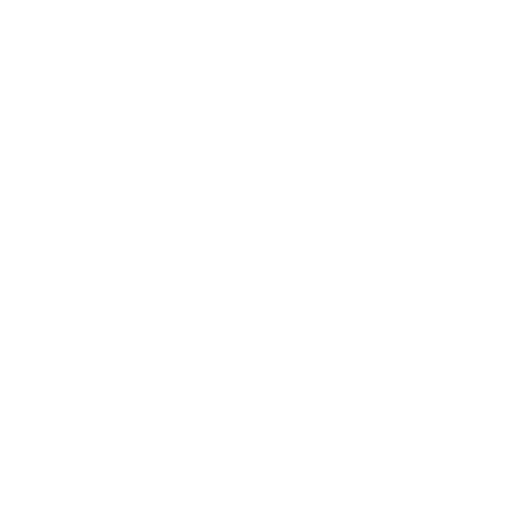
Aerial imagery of island in Alaska named Egg Islands containing only unknown